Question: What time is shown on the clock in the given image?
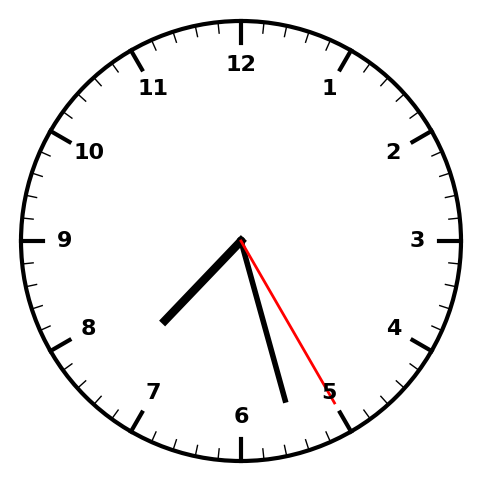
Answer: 07:27:25